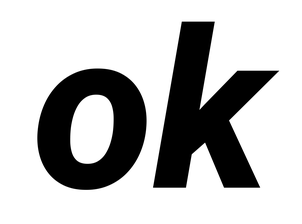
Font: Roboto-Italic_ExtraBold_Italic